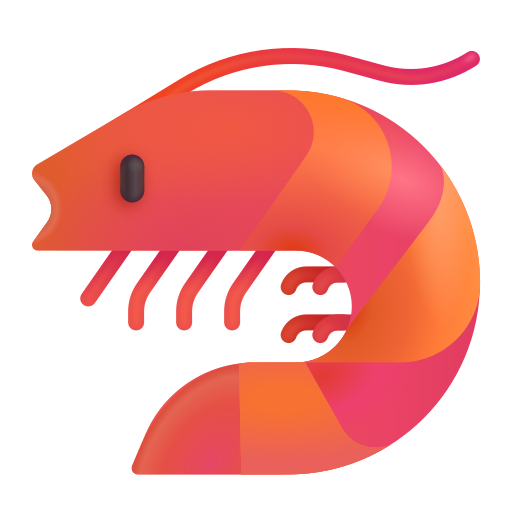
shrimp color